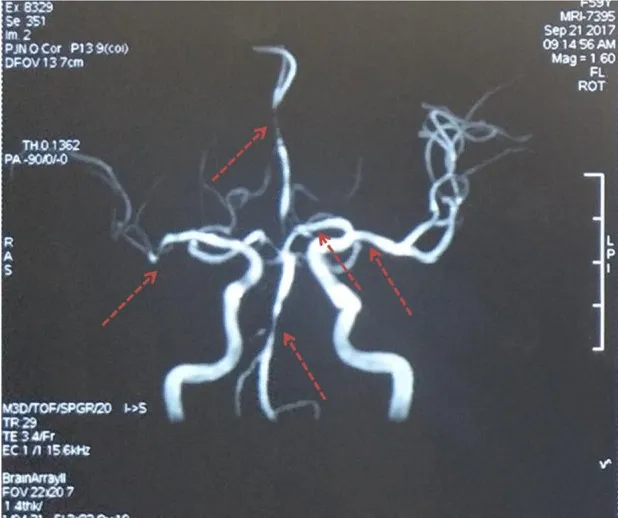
Magnetic resonance angiography. Multiple stenoses in the bilateral middle cerebral arteries, anterior cerebral artery, and basilar artery. The red arrows indicate stenosis.
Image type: radiology (mri)